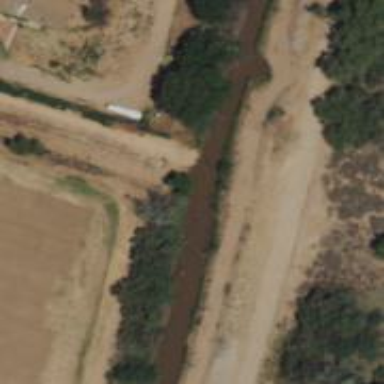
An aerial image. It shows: Culvert tunnel crossing over canal.